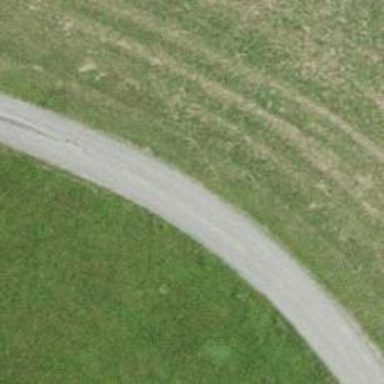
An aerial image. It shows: Track with grade 1 quality.